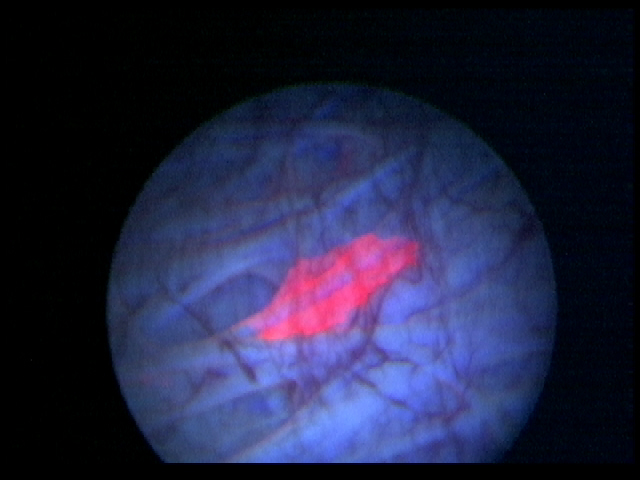
Modality: BLC
Class: Non-malignant
Subclass: InflammationNOS
Lesion: L1
Morphology: Non-papillary
Bladder cancer association: No